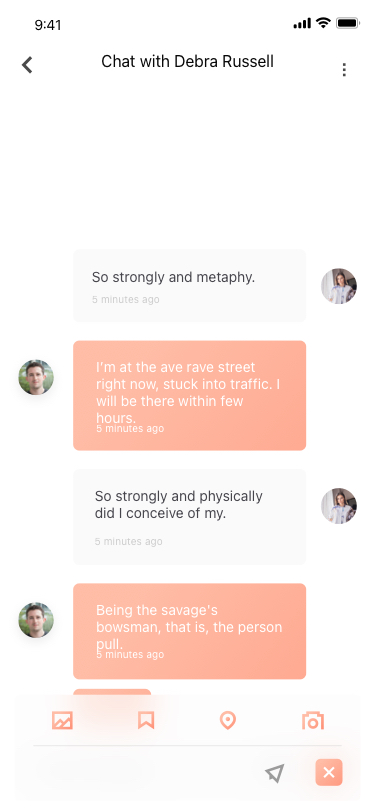
Text in this UI design:
So strongly and metaphy.
5 minutes ago
So strongly and physically did I conceive of my.
5 minutes ago
I’m at the ave rave street right now, stuck into traffic. I will be there within few hours.
5 minutes ago
Being the savage's bowsman, that is, the person pull.
5 minutes ago
Type message...
Chat with Debra Russell
Type message...